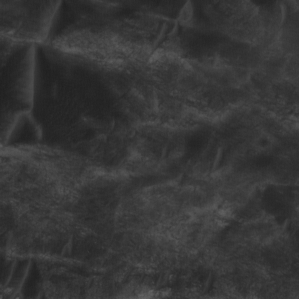
Label: non_frost